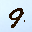
Label: 9